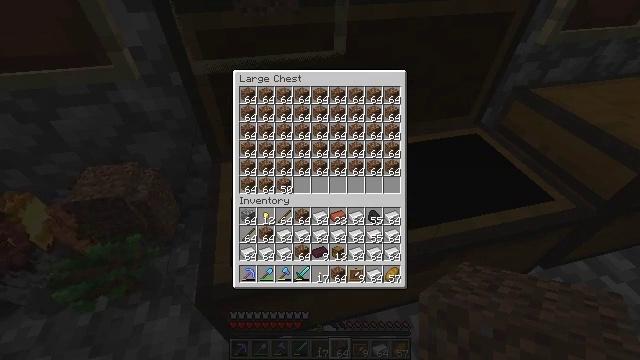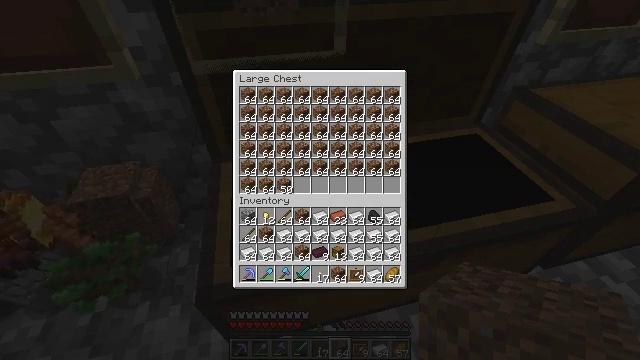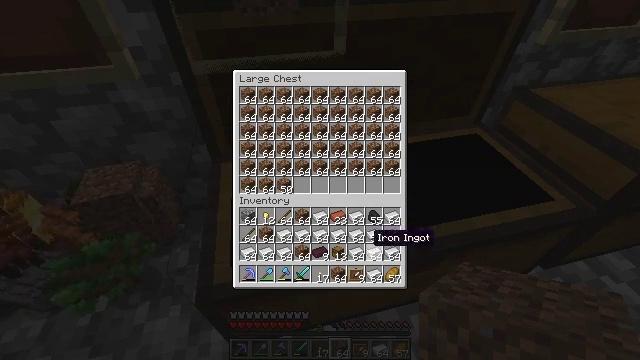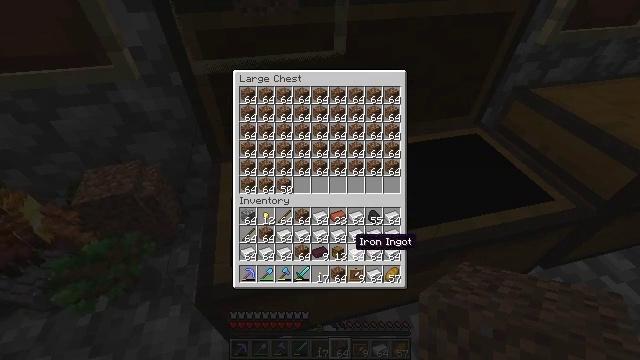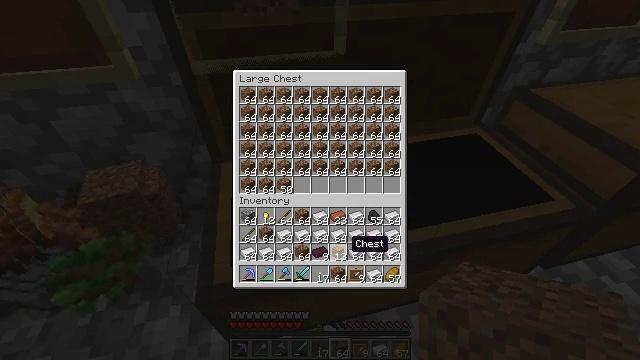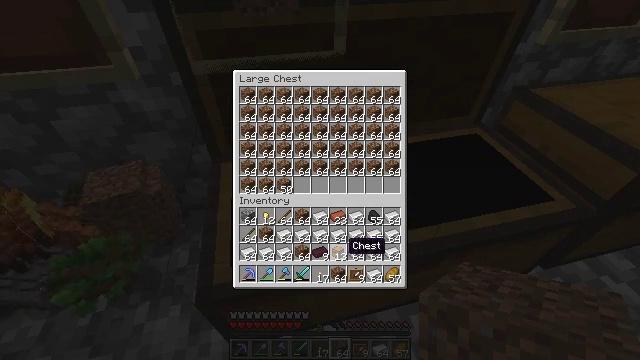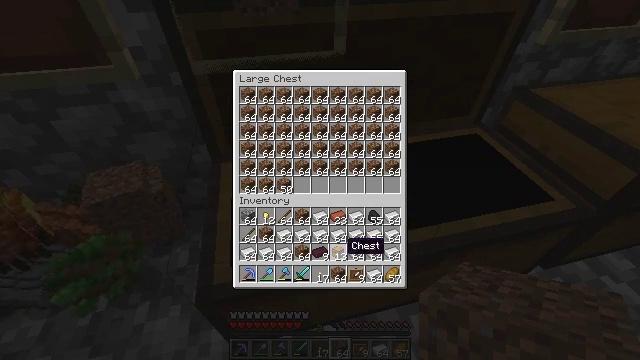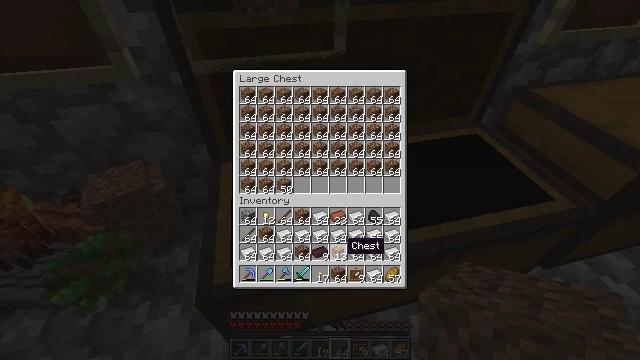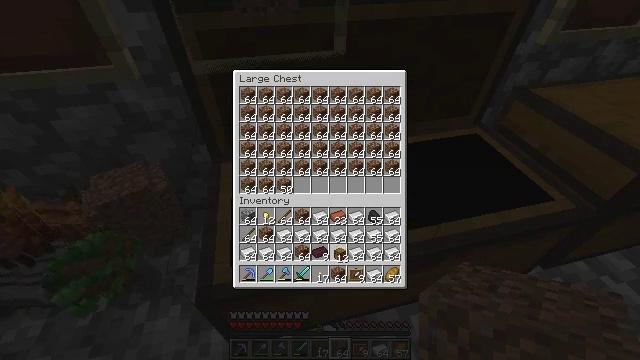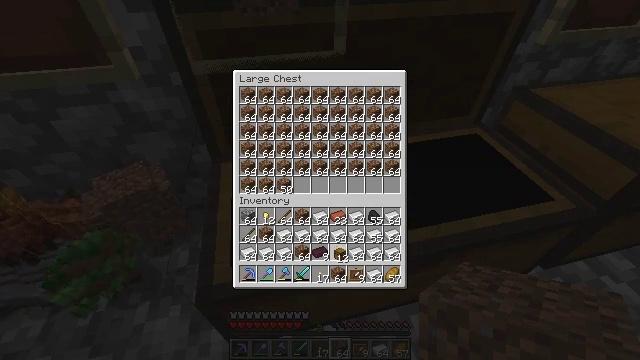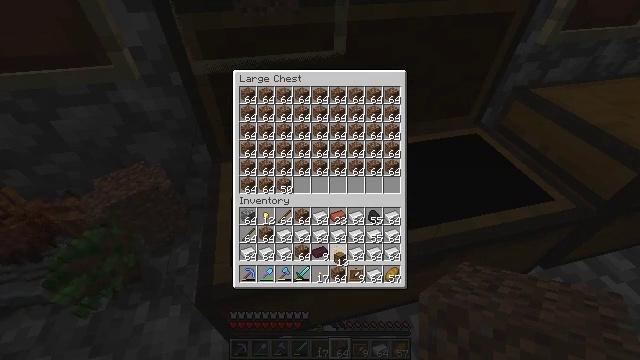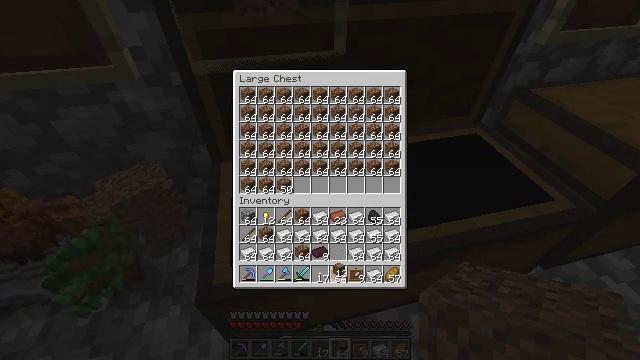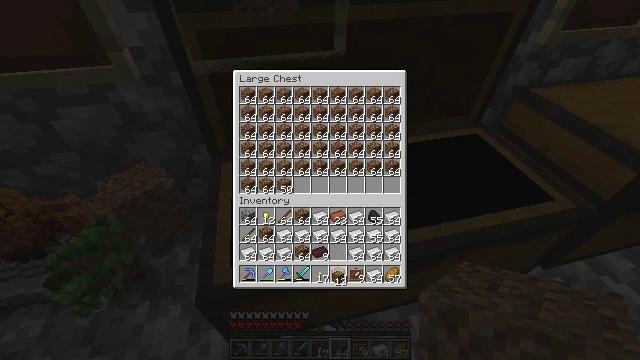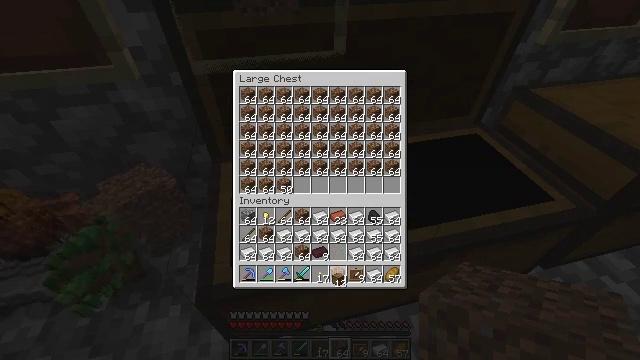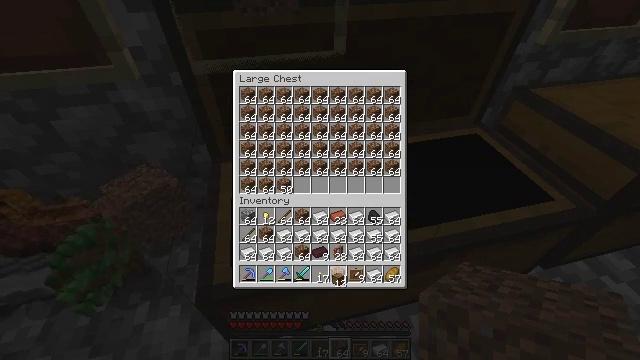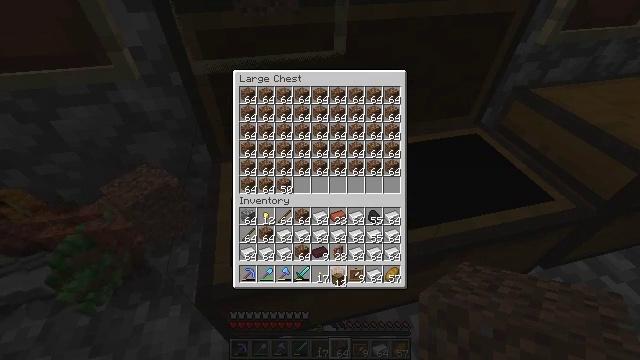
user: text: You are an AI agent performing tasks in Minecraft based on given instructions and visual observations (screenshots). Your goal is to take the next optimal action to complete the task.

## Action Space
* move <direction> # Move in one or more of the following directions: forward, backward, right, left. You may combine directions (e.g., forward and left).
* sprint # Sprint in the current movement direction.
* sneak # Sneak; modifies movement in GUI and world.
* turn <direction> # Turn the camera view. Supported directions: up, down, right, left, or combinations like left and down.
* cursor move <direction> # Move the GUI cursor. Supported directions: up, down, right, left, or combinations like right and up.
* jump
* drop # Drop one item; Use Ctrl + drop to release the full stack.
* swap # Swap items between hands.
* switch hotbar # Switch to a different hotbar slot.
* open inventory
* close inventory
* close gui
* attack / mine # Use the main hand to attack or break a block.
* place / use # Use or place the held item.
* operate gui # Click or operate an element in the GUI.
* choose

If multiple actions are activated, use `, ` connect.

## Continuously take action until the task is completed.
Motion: motion action
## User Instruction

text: Remove an acacia fence from the inventory.
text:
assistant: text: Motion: cursor move left
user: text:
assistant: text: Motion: cursor move left
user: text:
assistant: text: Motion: cursor move left
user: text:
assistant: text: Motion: no_op
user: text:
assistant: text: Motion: no_op
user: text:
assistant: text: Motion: no_op
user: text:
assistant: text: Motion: no_op
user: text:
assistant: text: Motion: operate gui
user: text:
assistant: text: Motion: operate gui
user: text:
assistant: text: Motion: no_op
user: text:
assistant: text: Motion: cursor move down
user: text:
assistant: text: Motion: cursor move down
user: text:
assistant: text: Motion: no_op
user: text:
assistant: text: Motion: operate gui
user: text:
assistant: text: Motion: operate gui
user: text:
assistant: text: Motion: operate gui
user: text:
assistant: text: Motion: no_op
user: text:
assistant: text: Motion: no_op
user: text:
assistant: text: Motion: no_op
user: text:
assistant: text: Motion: no_op
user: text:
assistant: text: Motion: no_op
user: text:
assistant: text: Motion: no_op
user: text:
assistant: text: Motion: no_op
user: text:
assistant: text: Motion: no_op
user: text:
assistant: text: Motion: no_op
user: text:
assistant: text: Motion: no_op
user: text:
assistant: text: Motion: no_op
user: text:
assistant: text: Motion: no_op
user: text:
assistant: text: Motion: no_op
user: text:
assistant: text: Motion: no_op